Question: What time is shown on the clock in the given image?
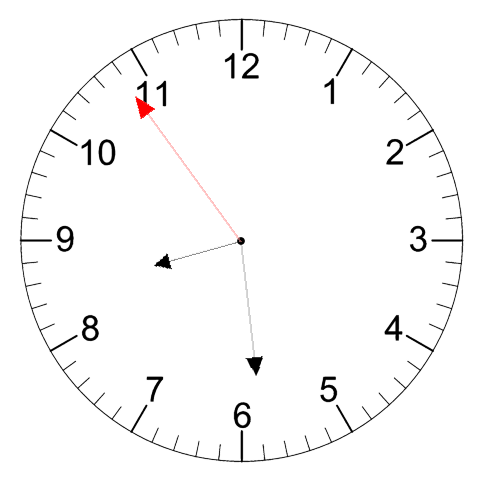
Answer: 08:28:54